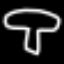
Label: mushroom